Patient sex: M
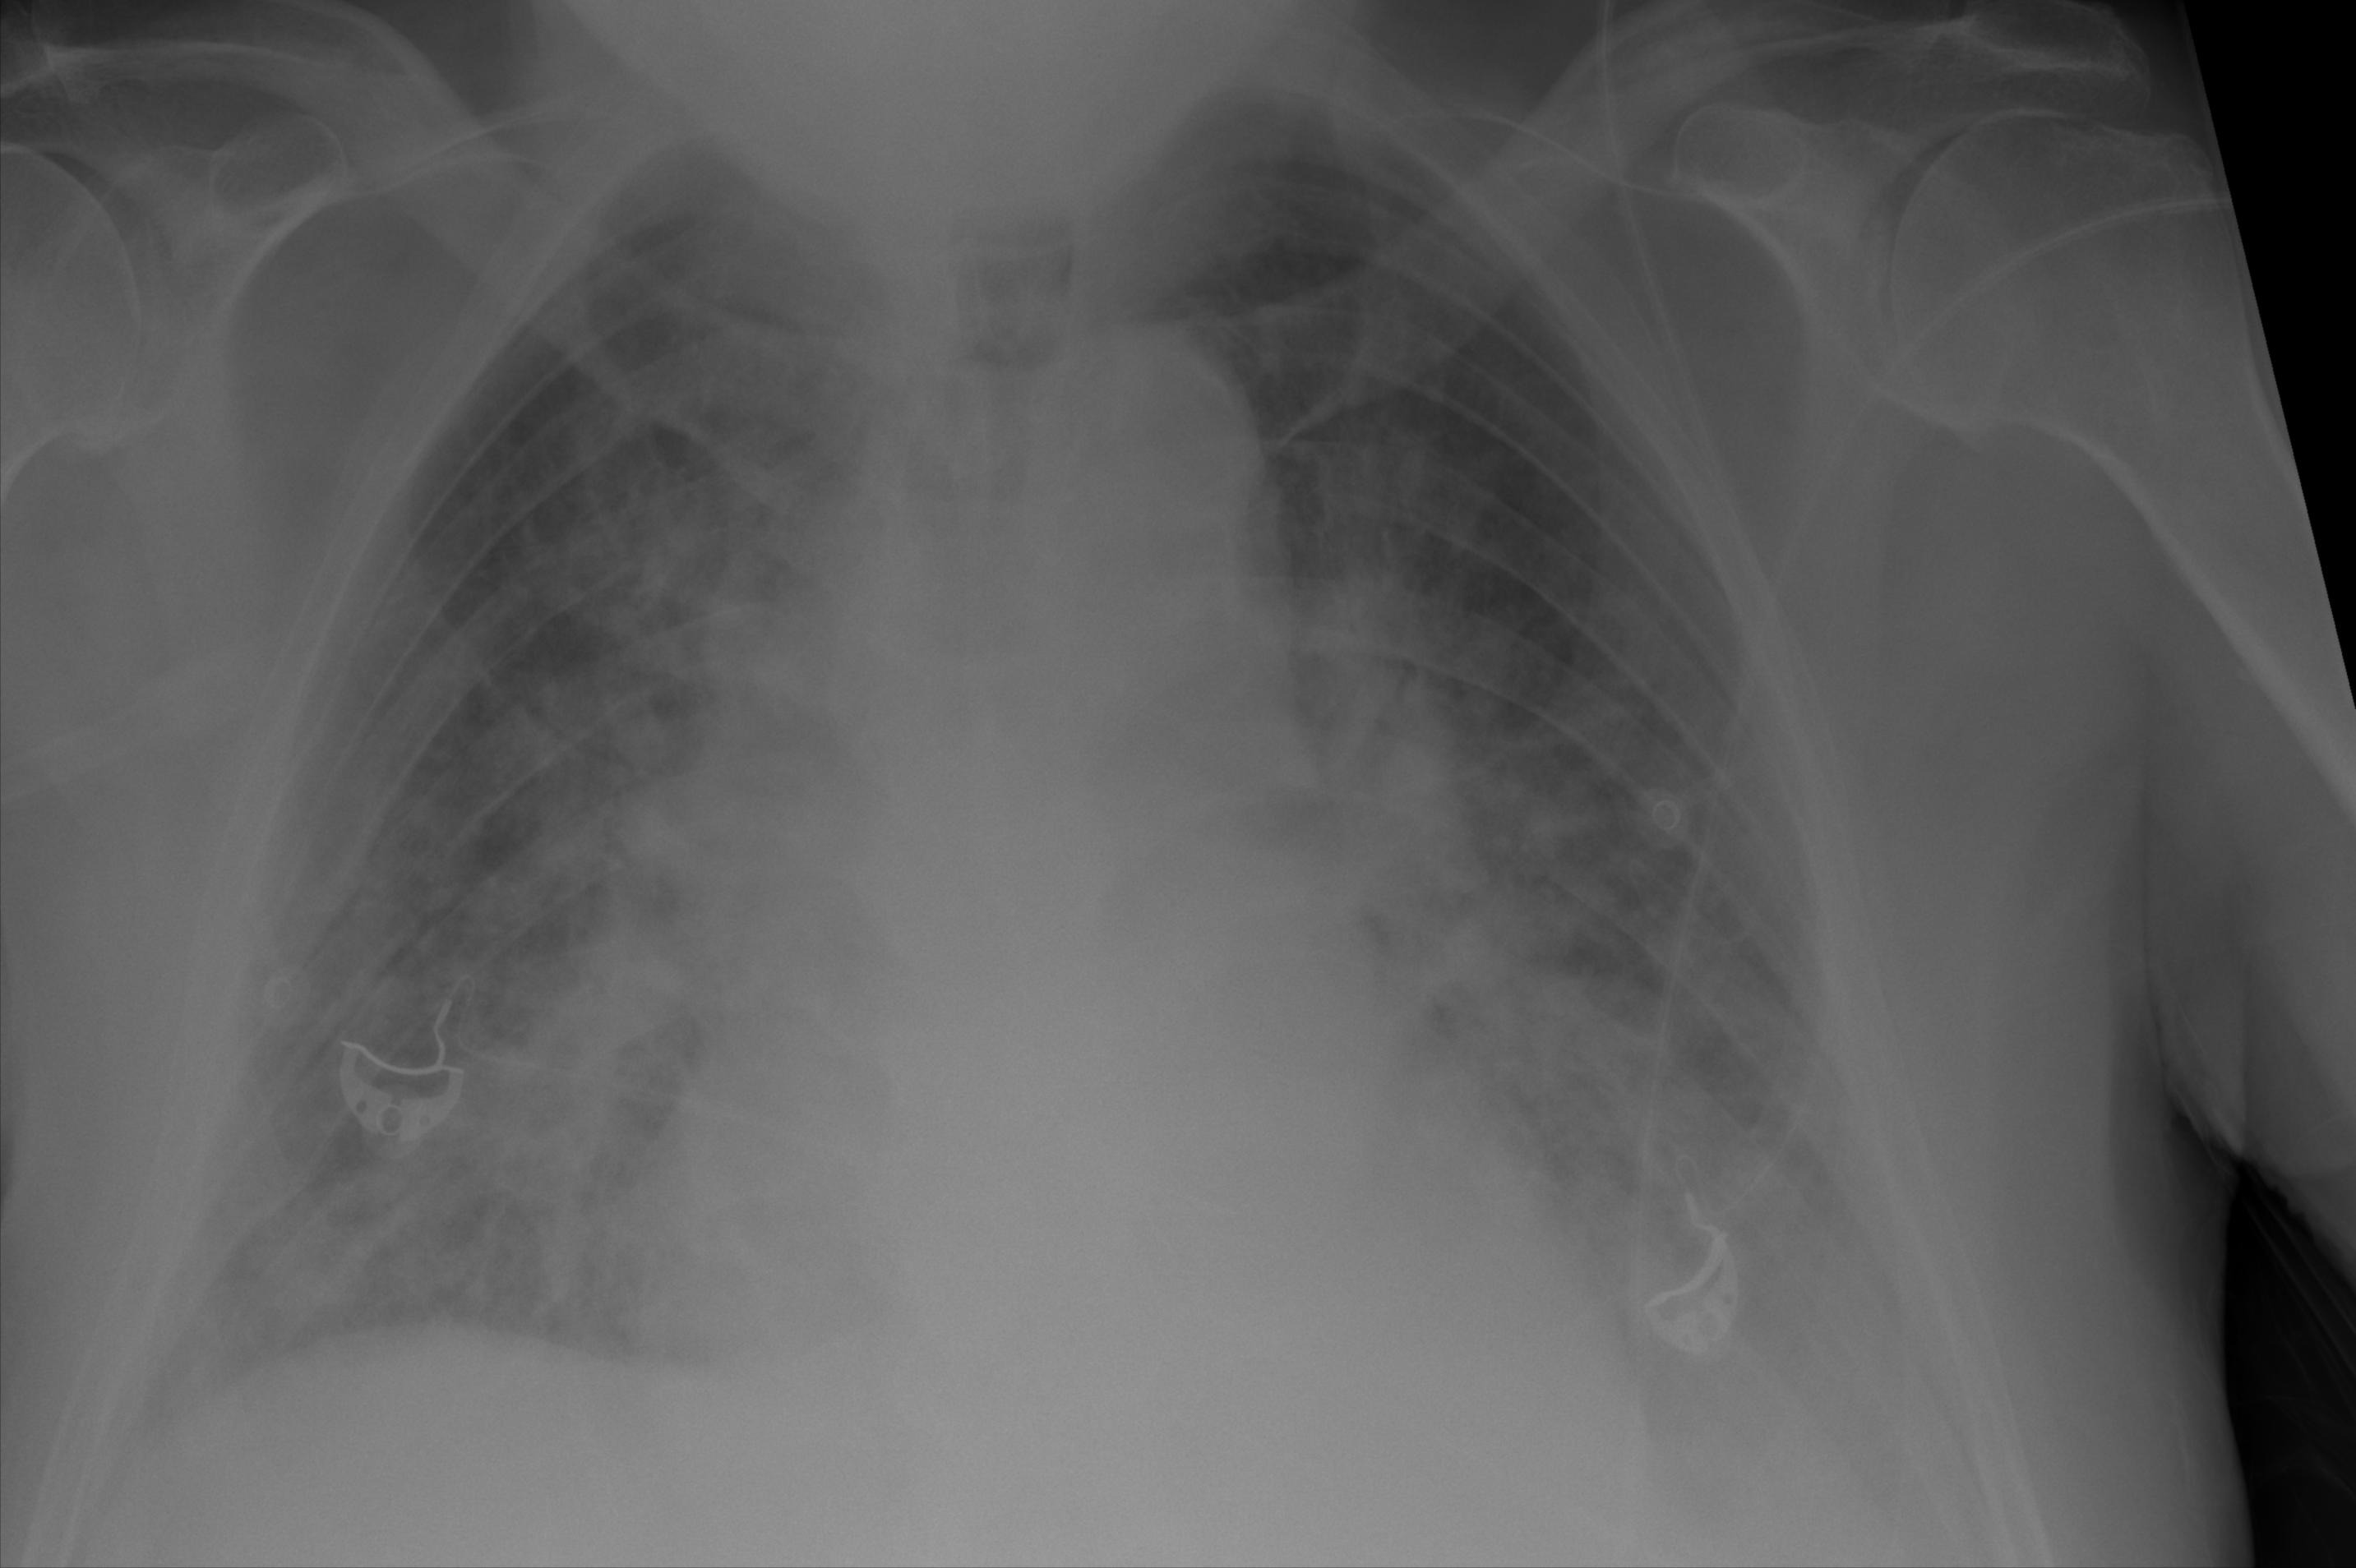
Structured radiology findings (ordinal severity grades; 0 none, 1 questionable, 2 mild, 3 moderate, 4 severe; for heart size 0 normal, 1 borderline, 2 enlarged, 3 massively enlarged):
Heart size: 2
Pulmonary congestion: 3
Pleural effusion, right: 2
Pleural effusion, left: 2
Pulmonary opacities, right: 2
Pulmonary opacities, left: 2
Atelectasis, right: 0
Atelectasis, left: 2